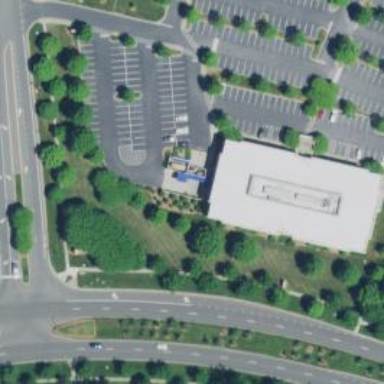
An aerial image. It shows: Commercial building.